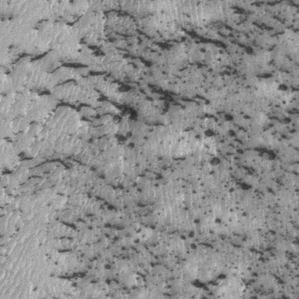
Label: frost